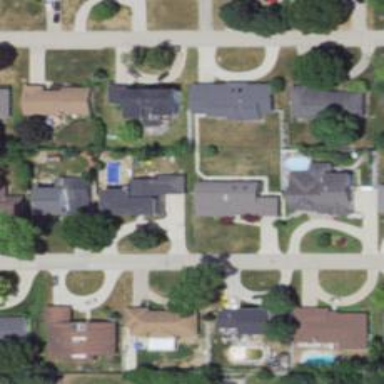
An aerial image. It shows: Driveway.